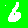
Digit: 6